Interaction volume radius: 10 \u00c5
Interaction volume height: 15 \u00c5
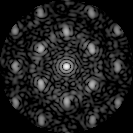
Disorder parameter: 0.4386